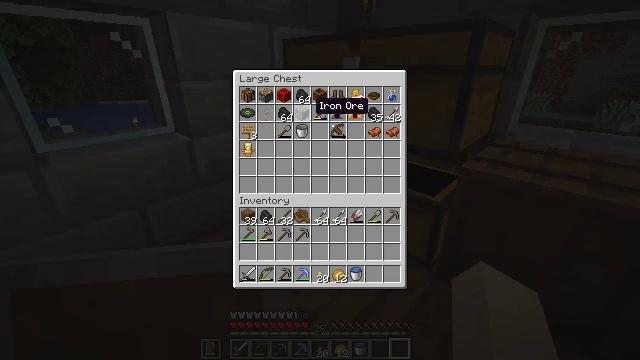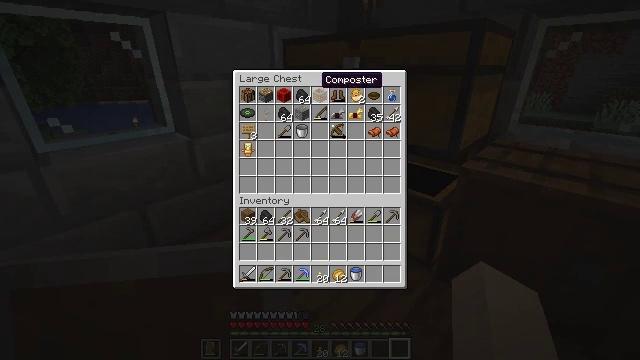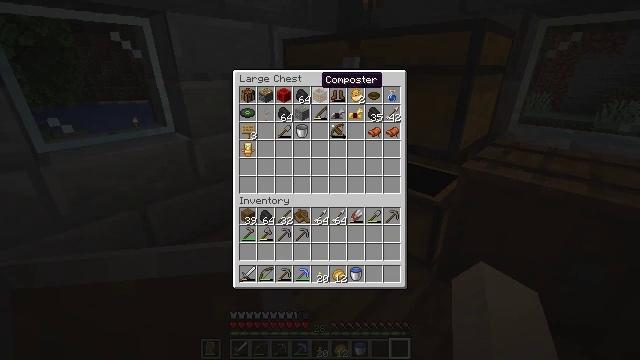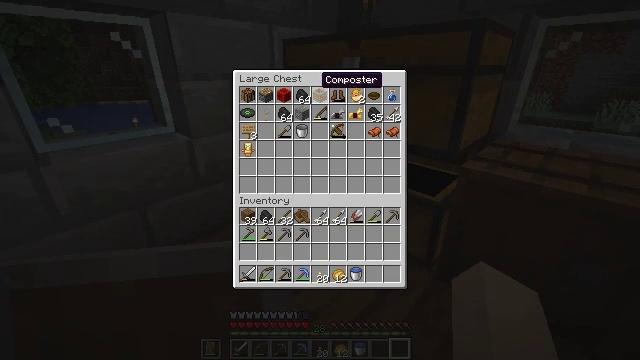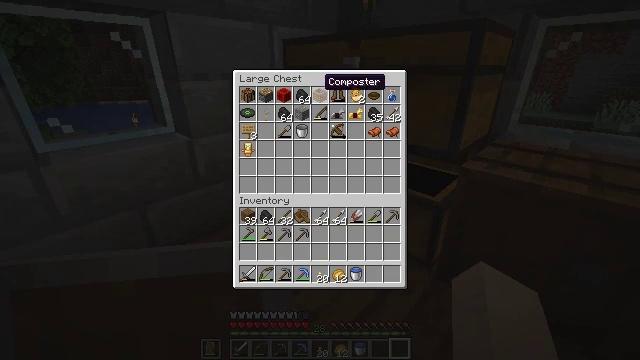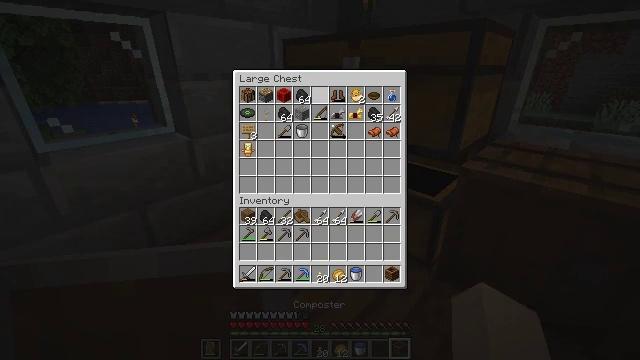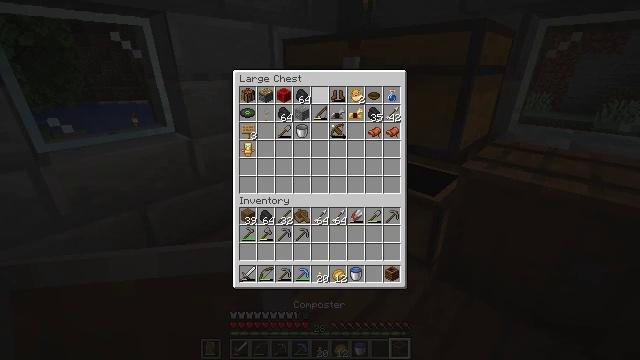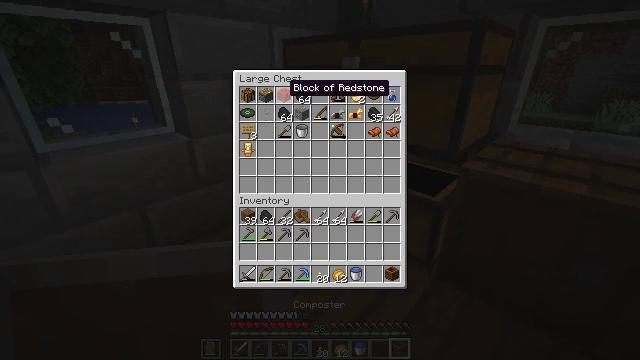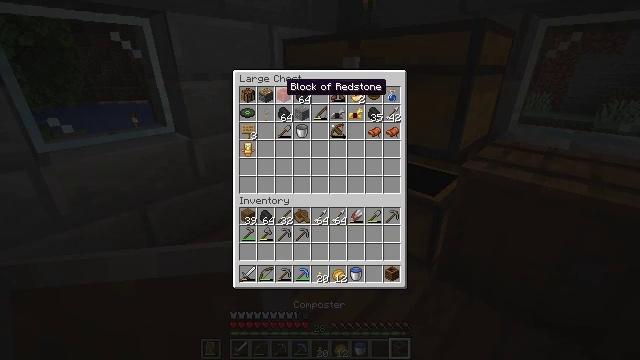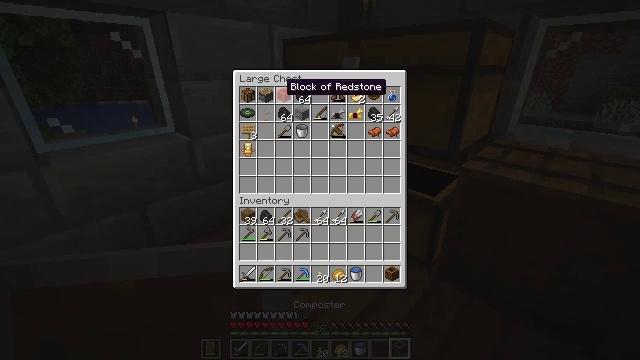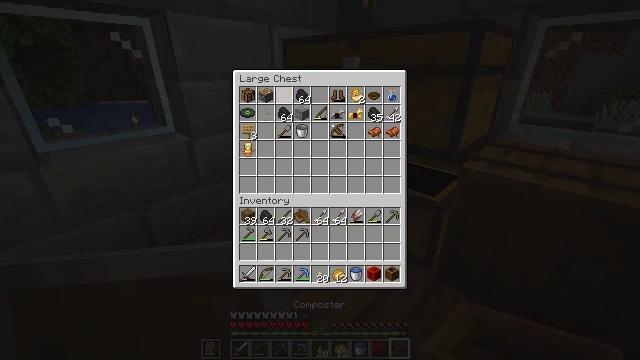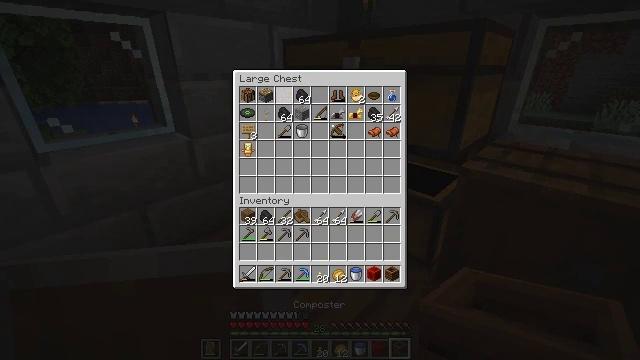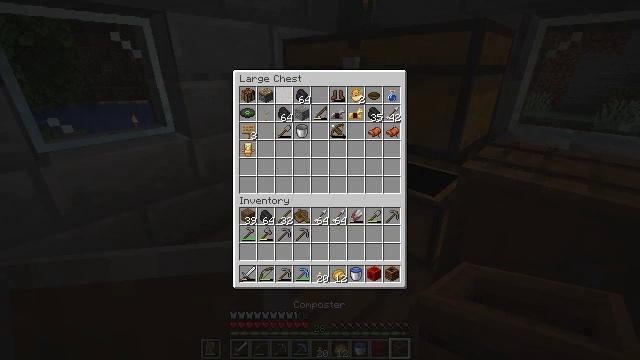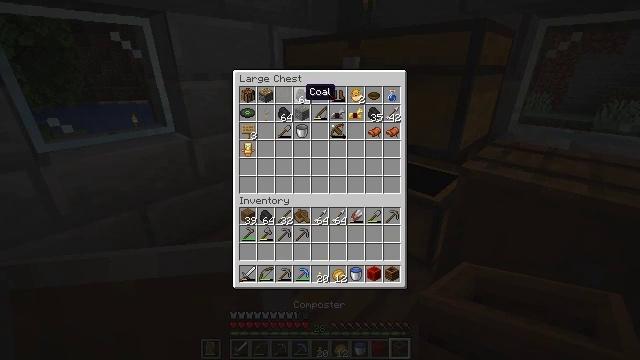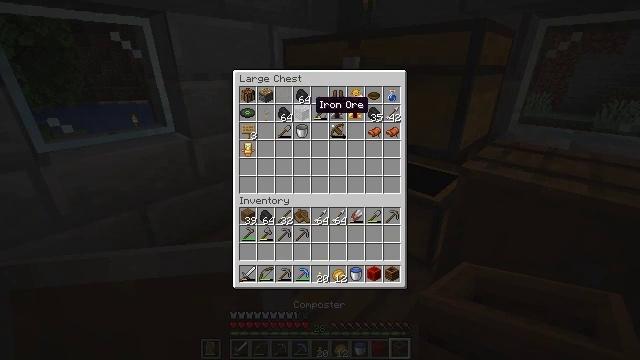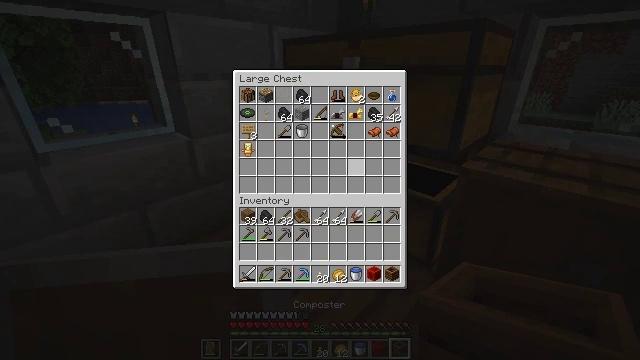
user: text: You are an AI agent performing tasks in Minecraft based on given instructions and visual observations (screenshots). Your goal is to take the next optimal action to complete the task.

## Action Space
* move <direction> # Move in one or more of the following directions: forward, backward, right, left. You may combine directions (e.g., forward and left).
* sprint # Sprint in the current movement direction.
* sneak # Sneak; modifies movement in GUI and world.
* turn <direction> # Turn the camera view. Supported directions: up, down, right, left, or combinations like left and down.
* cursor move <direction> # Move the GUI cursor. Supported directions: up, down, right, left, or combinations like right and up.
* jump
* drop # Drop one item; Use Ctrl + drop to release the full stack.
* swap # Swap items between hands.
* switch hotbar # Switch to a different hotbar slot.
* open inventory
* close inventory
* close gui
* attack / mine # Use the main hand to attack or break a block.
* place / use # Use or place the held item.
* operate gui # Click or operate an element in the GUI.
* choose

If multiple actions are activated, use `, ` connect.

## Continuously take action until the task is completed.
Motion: motion action
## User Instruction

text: Harvest wheat from the field.
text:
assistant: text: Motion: sneak, cursor move up
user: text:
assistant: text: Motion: sneak
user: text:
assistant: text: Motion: sneak
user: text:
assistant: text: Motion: sneak
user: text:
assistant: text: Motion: sneak, operate gui
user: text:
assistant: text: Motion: sneak, operate gui
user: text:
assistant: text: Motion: sneak, cursor move left
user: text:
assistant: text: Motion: sneak
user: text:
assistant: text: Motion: sneak
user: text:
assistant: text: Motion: sneak, operate gui
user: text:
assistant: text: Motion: sneak, operate gui
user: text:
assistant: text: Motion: sneak, cursor move right
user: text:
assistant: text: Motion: sneak, cursor move right
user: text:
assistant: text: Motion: sneak, cursor move right and down
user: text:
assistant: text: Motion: cursor move right and down
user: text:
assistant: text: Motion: cursor move right and down
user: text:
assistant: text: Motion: cursor move down
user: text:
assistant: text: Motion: cursor move down
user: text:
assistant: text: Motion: no_op
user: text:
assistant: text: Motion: no_op
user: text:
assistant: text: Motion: cursor move left and up
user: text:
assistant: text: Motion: no_op
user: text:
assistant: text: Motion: cursor move up
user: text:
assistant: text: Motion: no_op
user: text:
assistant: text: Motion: no_op
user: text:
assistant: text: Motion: no_op
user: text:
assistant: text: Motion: no_op
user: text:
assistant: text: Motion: no_op
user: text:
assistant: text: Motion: no_op
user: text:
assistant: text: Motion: cursor move left and up